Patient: sex F, age 53
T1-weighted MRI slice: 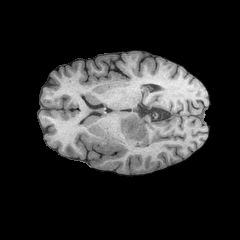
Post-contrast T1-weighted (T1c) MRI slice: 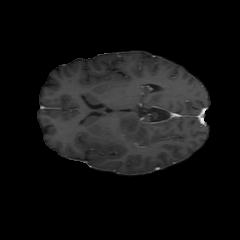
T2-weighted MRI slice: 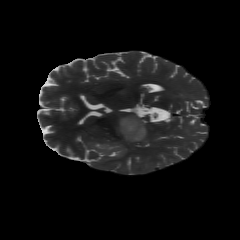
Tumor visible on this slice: yes
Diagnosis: Astrocytoma, IDH-wildtype
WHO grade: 3